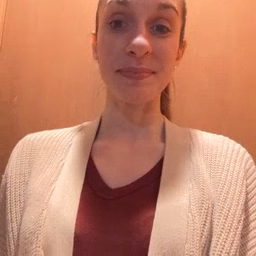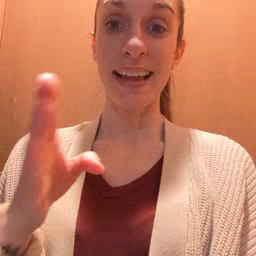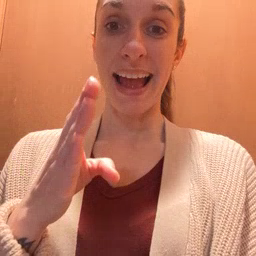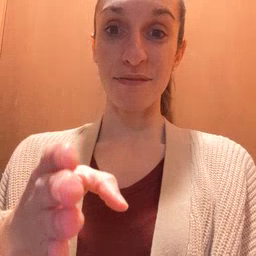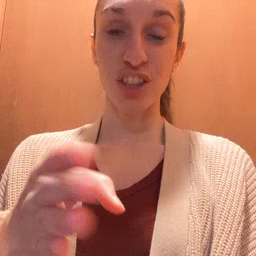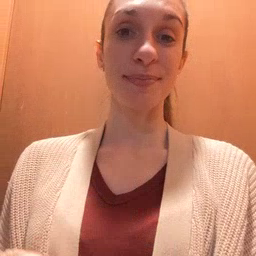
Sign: after